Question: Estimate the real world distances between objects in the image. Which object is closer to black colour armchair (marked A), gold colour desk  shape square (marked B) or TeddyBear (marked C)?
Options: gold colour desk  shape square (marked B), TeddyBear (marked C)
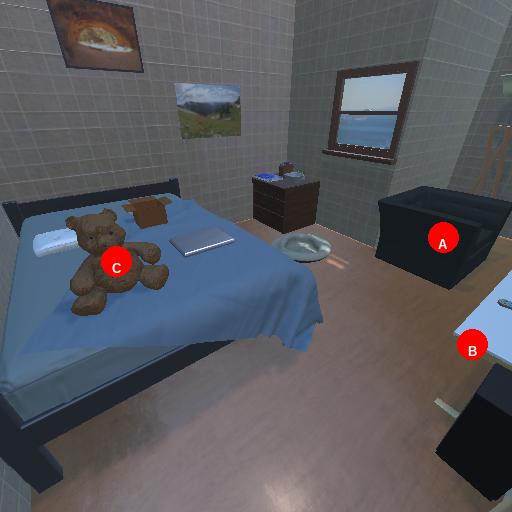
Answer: gold colour desk  shape square (marked B)